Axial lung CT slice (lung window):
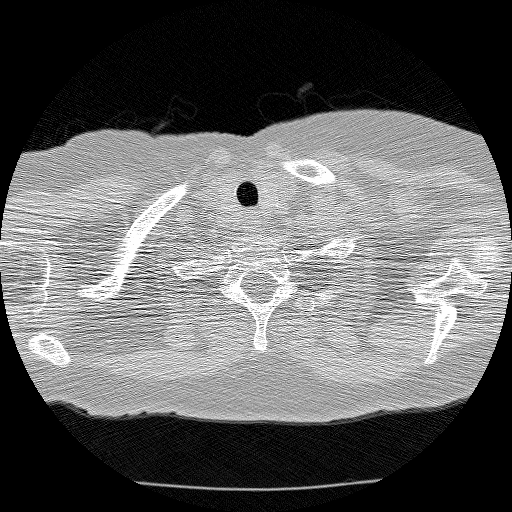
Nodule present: no